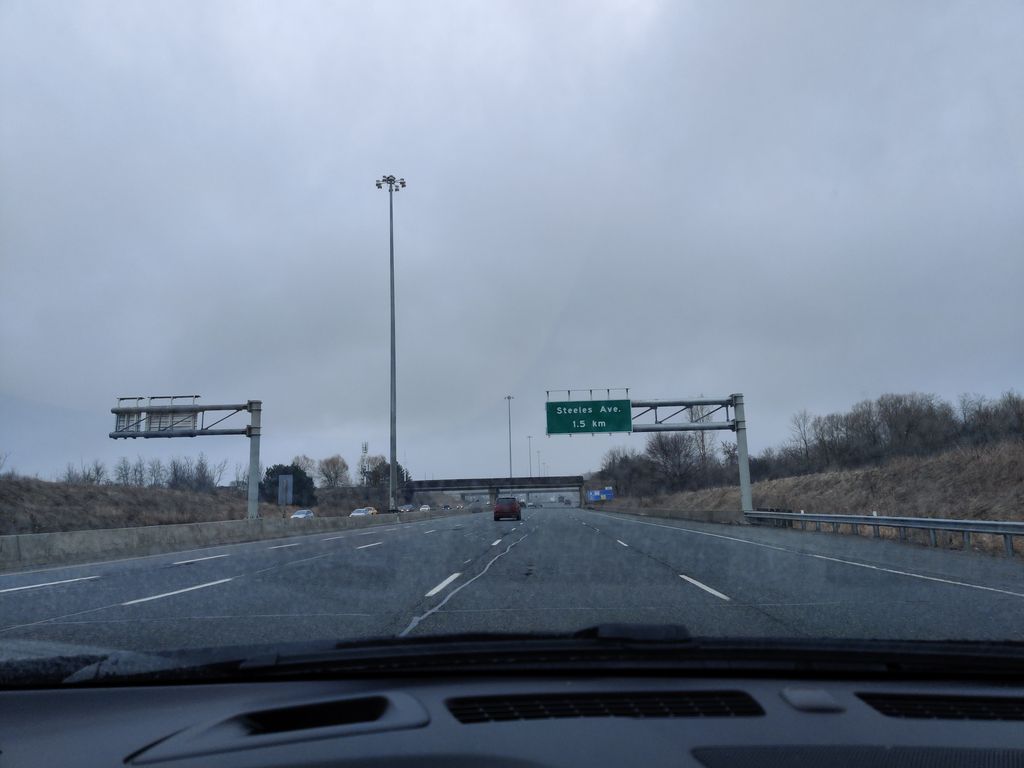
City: toronto